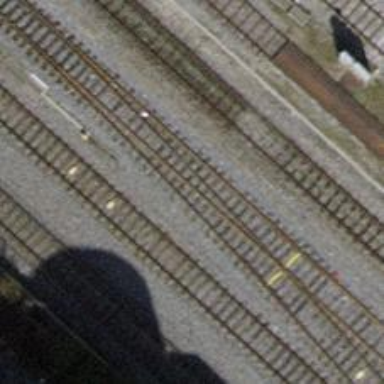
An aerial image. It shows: Single-track electrified railway yard with contact line electrification.